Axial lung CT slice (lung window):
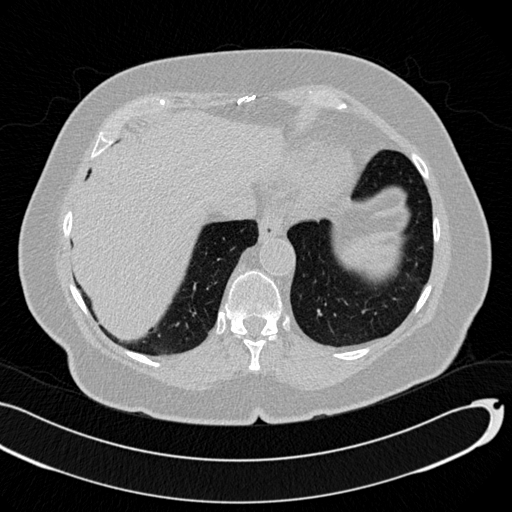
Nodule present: no